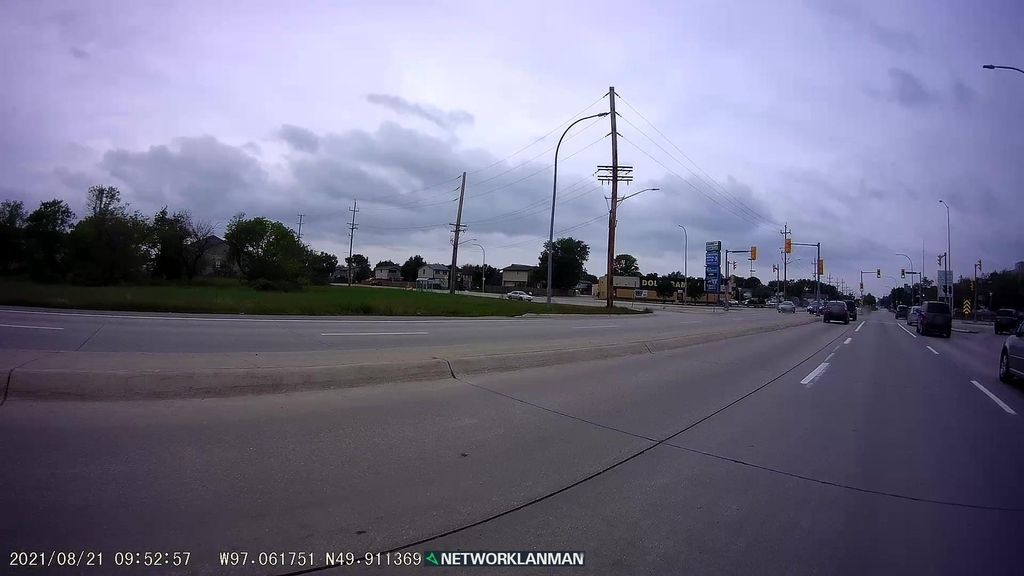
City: winnipeg